Field crop: maize
Growth stage: 2
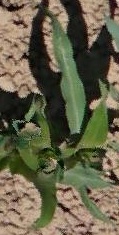
Species: maize